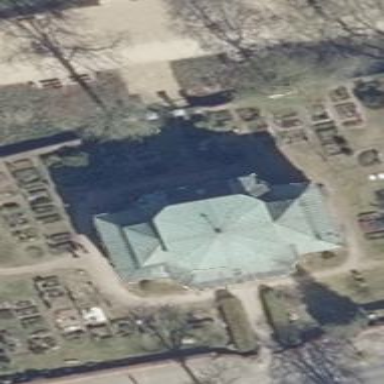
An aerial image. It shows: Place of worship with hipped green roof.